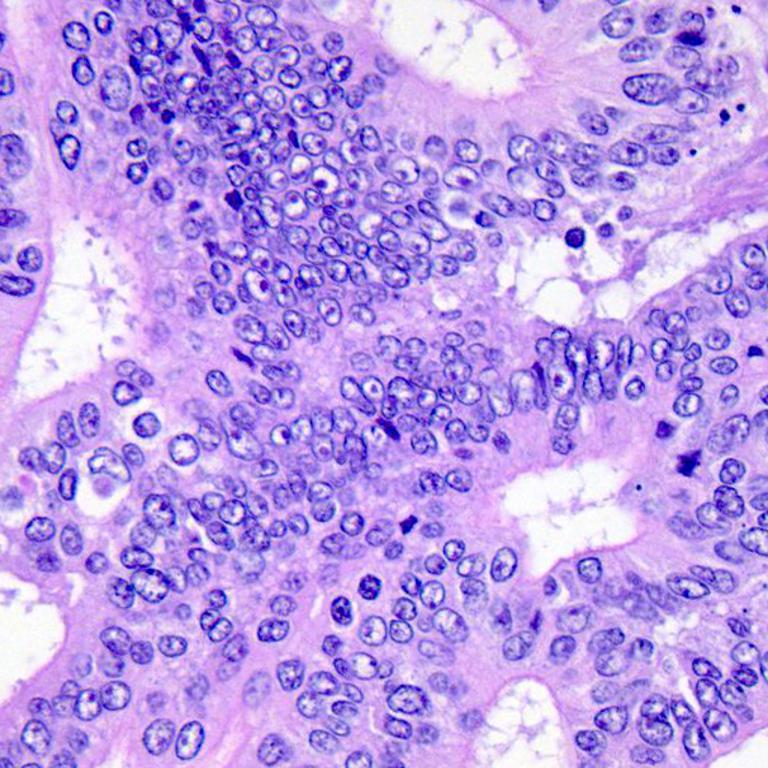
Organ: colon
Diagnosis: adenocarcinomas